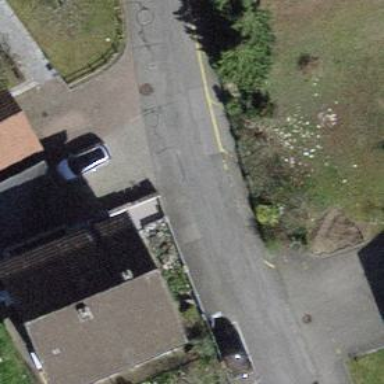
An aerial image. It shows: Sidewalk along the footway.